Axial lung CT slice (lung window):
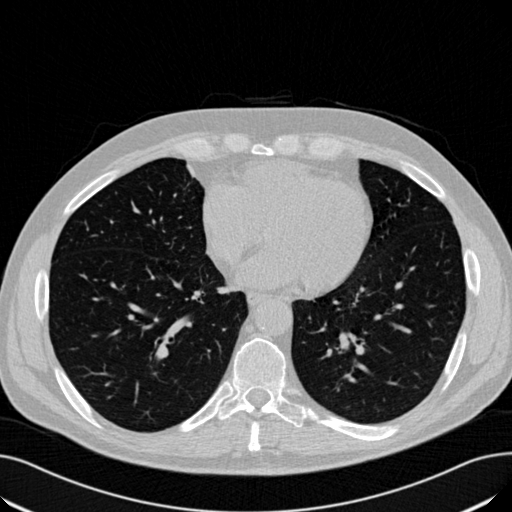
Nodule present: no